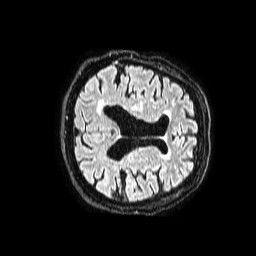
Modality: FLAIR
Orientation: axial
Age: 75
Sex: female
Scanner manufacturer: philips
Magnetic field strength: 1.5 T
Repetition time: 4.8 s
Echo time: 0.3 s